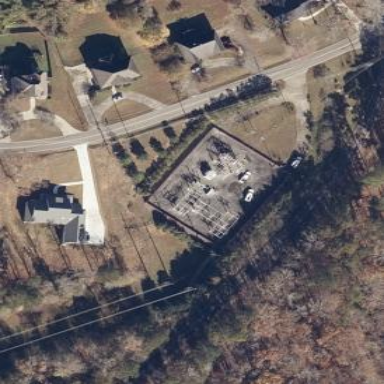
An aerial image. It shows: There is distribution substation enclosed by fence.